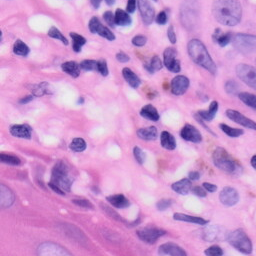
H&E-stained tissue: Skin